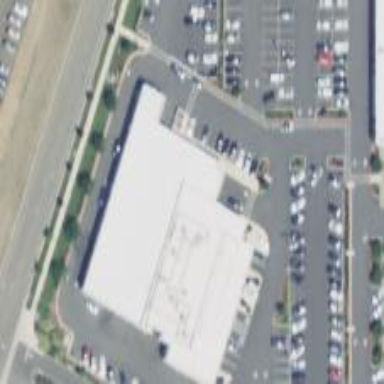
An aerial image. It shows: Building that houses car shop.